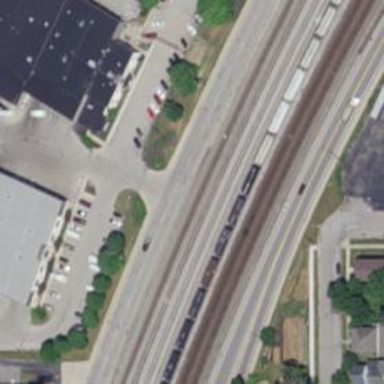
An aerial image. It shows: Railway yard.